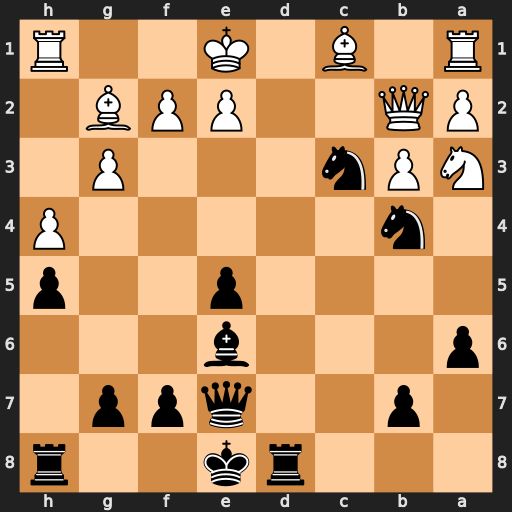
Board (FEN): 3rk2r/1p2qpp1/p3b3/4p2p/1n5P/NPn3P1/PQ2PPB1/R1B1K2R
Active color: b
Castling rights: KQk
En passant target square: -
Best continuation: Rd1#